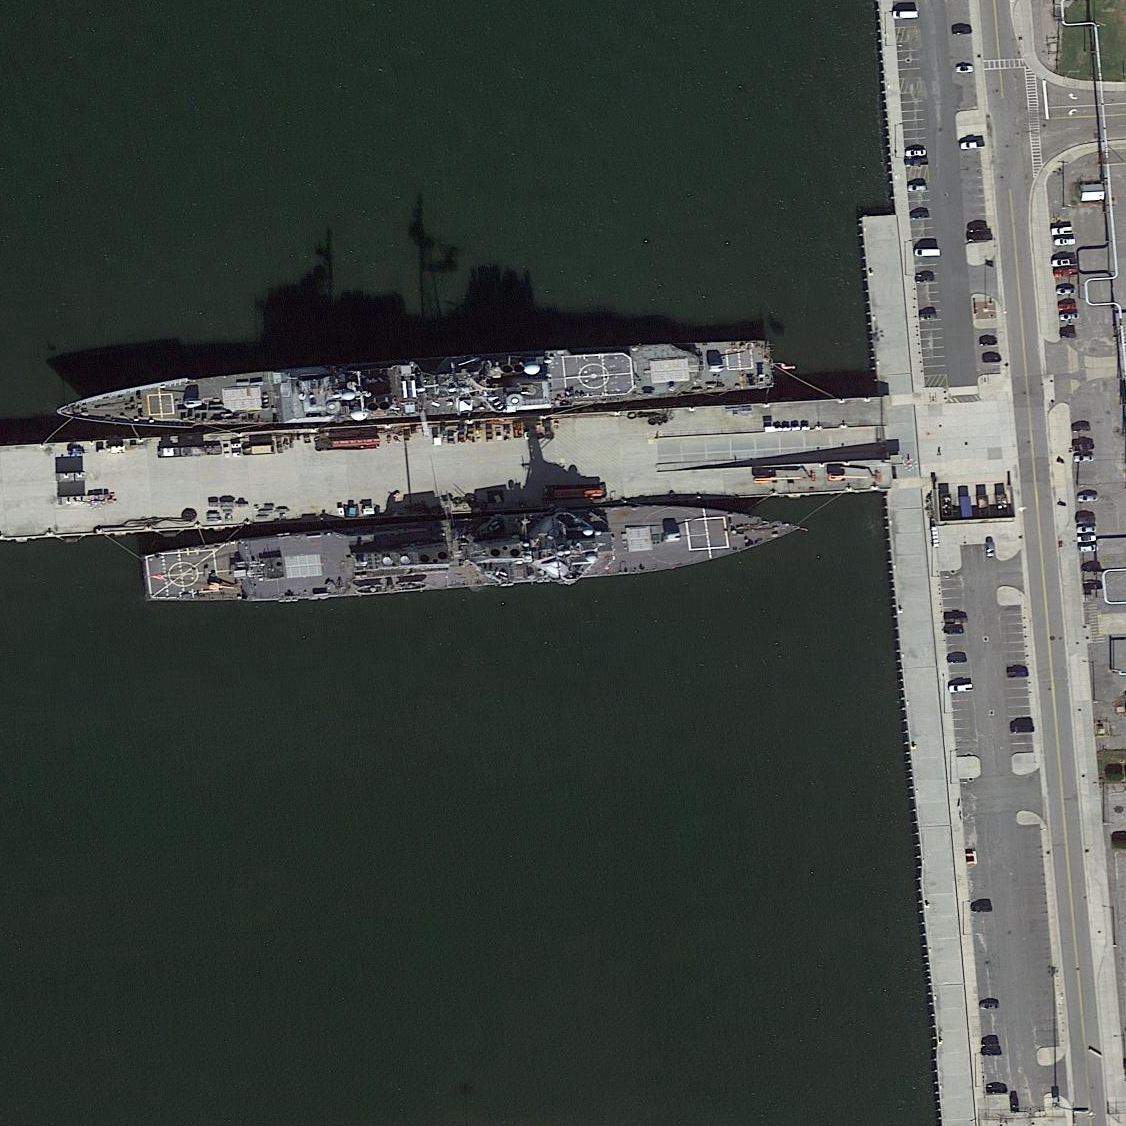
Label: destroyer